Interaction volume radius: 5 \u00c5
Interaction volume height: 45 \u00c5
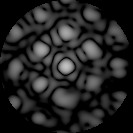
Disorder parameter: 0.3993